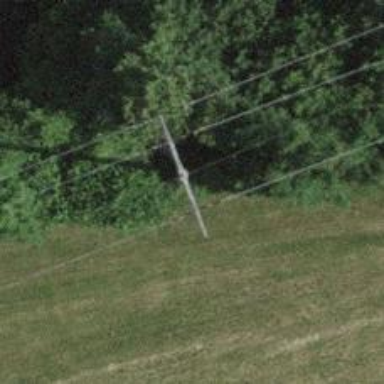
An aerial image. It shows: Power tower.